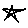
Label: star